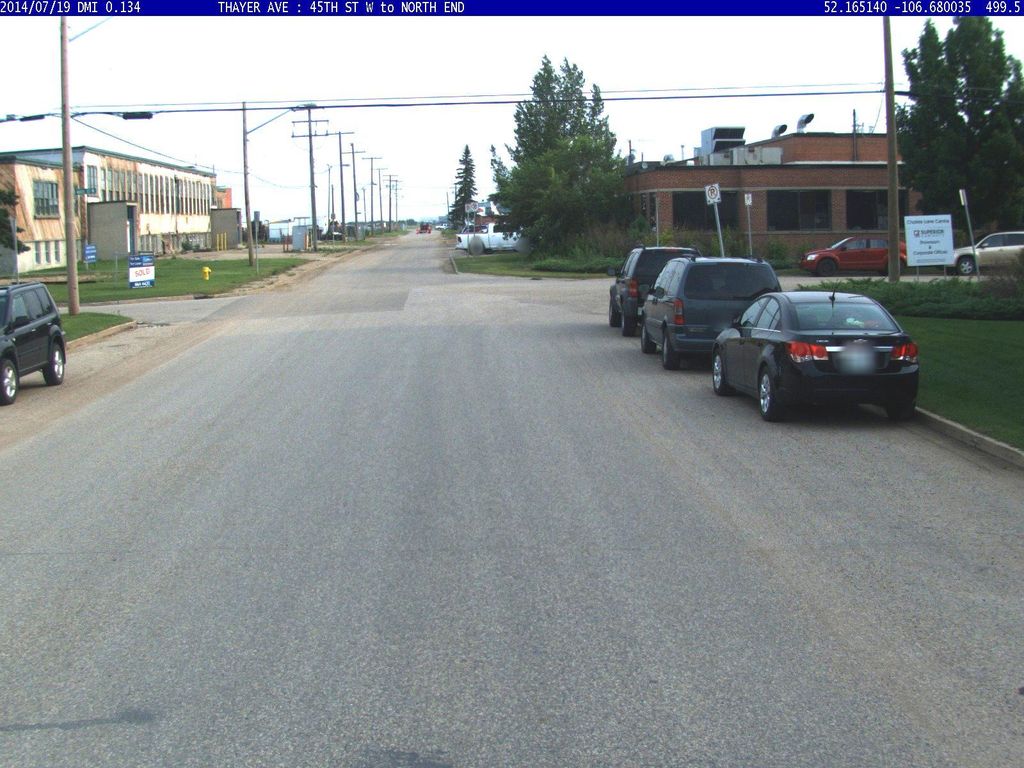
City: saskatoon